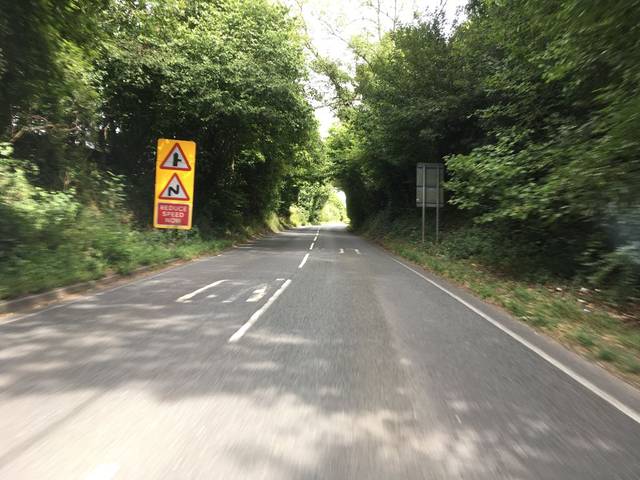
Region: United Kingdom
Coordinates: 51.108, 0.4426